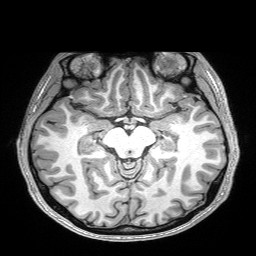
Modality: T1w
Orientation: coronal